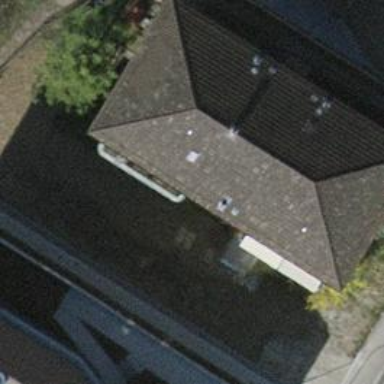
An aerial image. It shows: Hipped roof on apartment building.